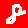
Digit: 8